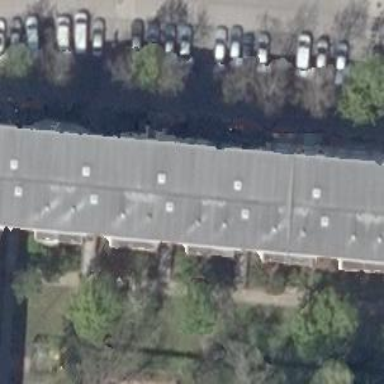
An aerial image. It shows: Residential building with flat roof made of tar paper.